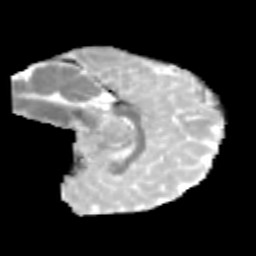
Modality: MD
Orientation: sagittal
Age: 11
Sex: male
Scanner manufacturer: siemens
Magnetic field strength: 3 T
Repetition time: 3.8 s
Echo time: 0.07 s